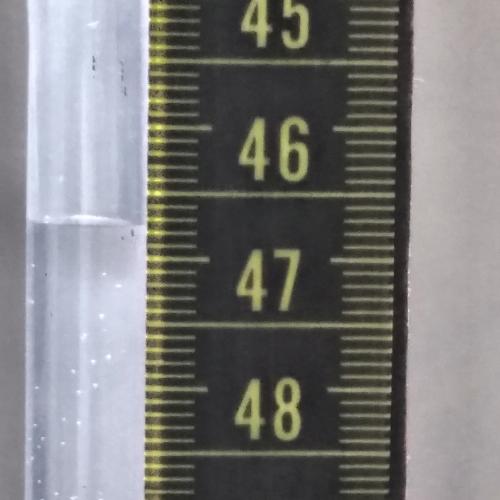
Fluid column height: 46.8 cm